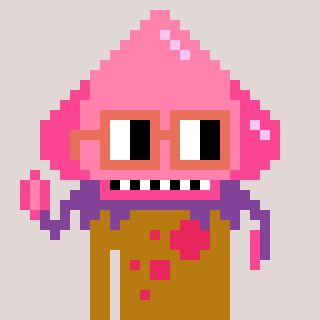
a pixel art character with square orange glasses, a squid-shaped head and a gold-colored body on a warm background